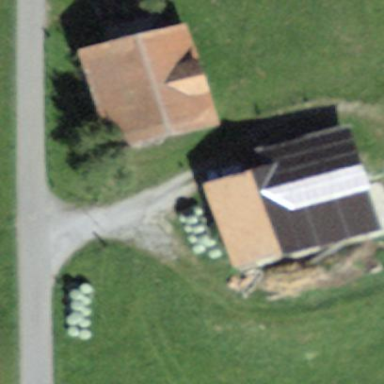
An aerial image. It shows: Rural barn.